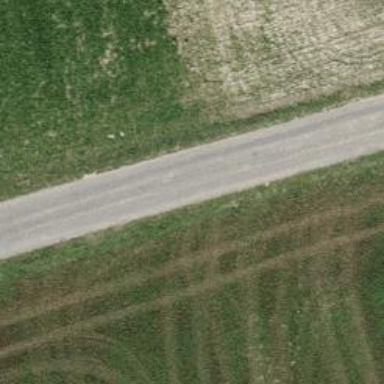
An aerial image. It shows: Unclassified road with ground surface. The tracktype is grade5.